Interaction volume radius: 5 \u00c5
Interaction volume height: 20 \u00c5
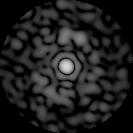
Disorder parameter: 0.7757